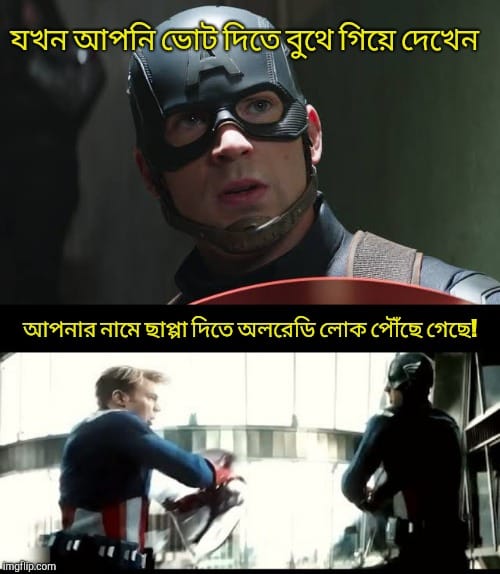
Text: যখন আপনি ভোট দিতে বুথে গিয়ে দেখেন আপনার নামে ছাপ্পা দিতে অলরেডি লোক পৌঁছে গেছে
Label: Hate
Hate category: Political
Targeted group: Organization